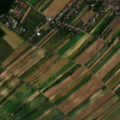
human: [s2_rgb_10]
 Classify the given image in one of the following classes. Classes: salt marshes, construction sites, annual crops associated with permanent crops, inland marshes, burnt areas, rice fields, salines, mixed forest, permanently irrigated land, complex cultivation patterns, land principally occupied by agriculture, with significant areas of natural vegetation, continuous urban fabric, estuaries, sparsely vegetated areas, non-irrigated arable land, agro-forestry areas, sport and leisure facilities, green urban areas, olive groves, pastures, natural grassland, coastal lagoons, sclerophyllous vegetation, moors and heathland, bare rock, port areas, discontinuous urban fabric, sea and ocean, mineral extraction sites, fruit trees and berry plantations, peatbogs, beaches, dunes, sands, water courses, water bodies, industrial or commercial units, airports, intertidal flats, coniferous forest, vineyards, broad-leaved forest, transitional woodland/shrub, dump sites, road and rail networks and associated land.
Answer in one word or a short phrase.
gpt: discontinuous urban fabric, non-irrigated arable land, broad-leaved forest